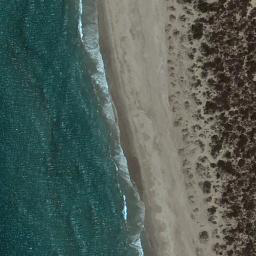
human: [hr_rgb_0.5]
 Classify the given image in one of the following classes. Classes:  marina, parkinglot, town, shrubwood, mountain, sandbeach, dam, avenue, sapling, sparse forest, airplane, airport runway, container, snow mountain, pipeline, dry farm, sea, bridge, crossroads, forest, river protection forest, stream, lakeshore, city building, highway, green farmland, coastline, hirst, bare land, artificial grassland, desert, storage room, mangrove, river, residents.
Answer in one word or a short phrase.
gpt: coastline